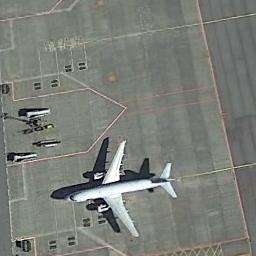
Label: airplane